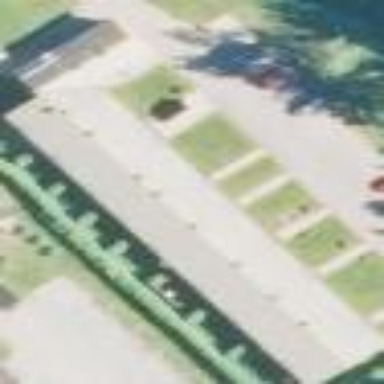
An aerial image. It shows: Terrace building.